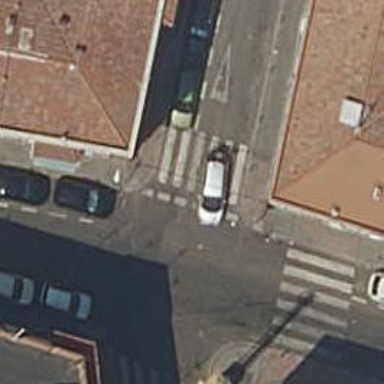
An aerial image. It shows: Uncontrolled zebra crossing on the road.